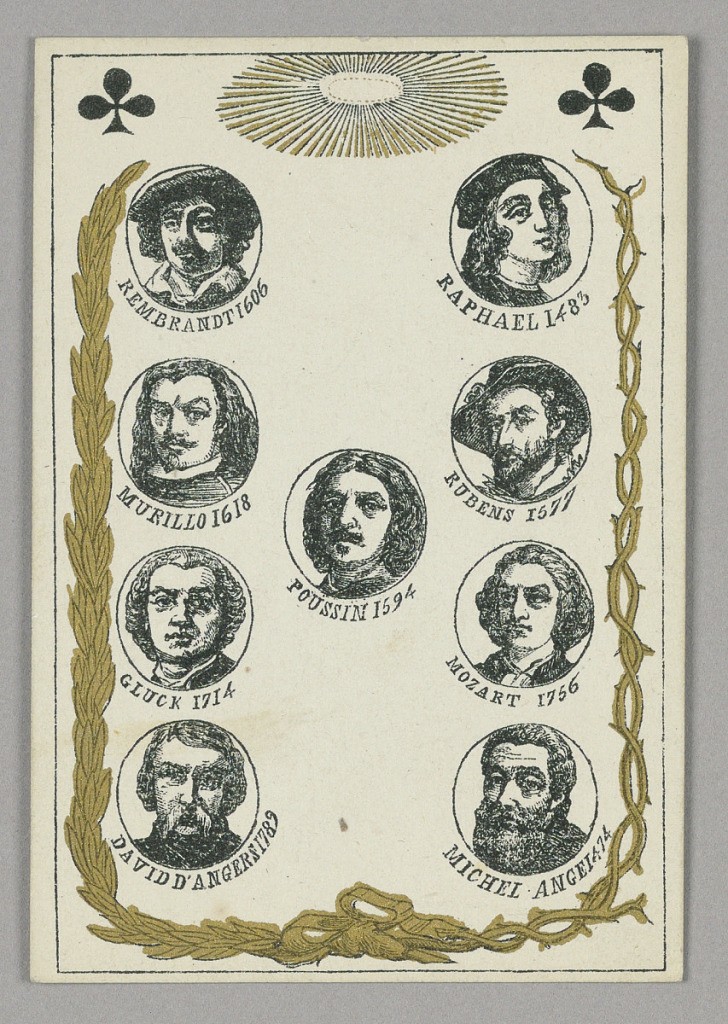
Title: Great Writers, Playing Card from Set of "Cartes héroïques" or "Des grands hommes"
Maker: Eugène Moreau, French, active 19th c.
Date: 1871
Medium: Stencil-colored lithograph on paper
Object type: Playing card
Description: Playing card from a set of "Cartes héroïques" or "Des grands hommes"